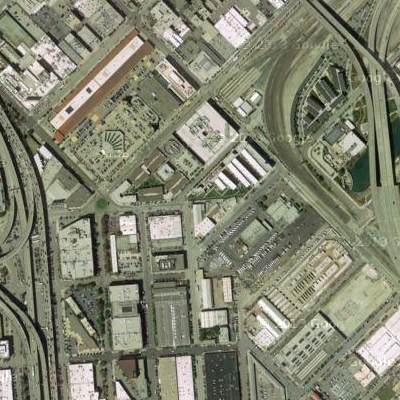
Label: Industry